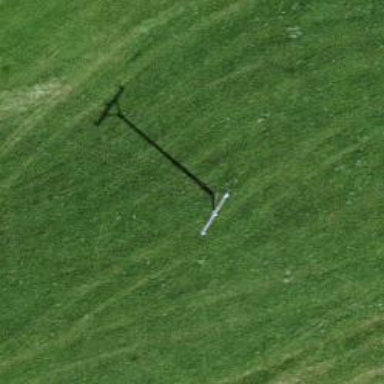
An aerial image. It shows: Minor power line.